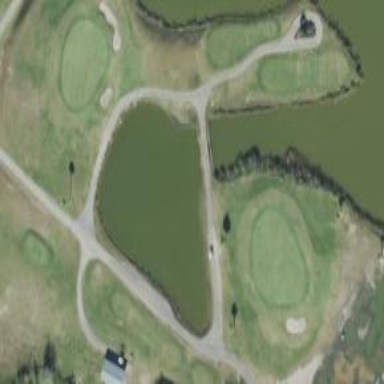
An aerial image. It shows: Picturesque scene of golf course with lateral water hazard.